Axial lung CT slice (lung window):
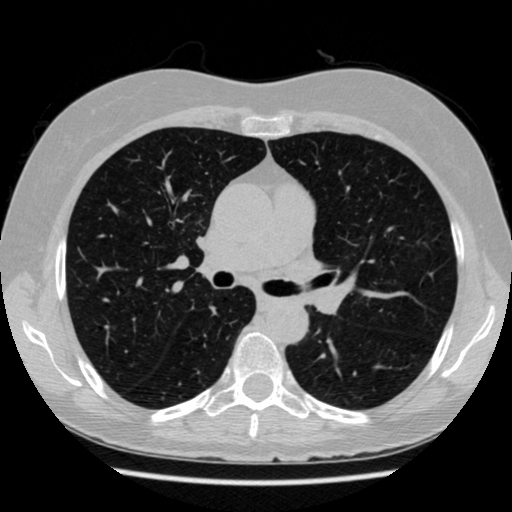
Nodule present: no